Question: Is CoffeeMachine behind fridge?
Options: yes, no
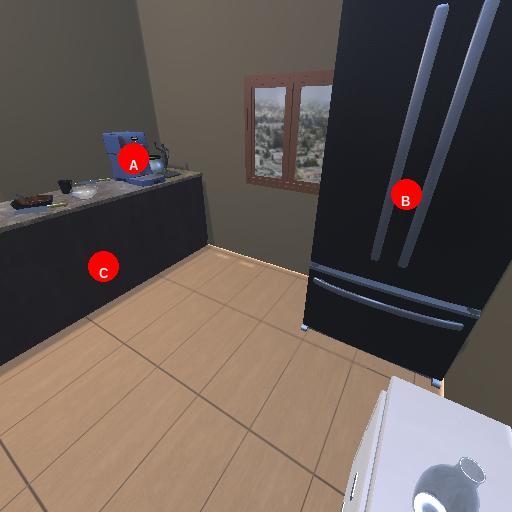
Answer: yes